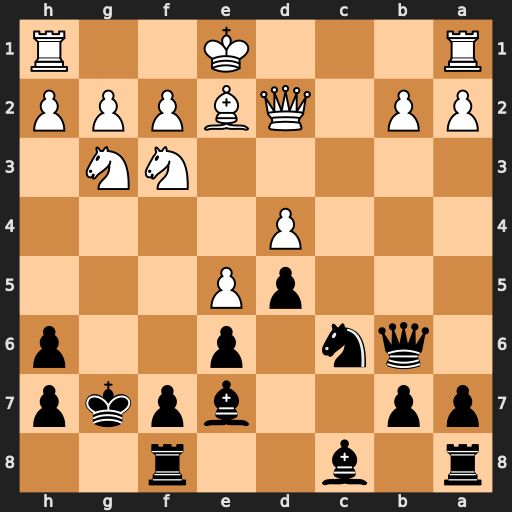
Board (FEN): r1b2r2/pp2bpkp/1qn1p2p/3pP3/3P4/5NN1/PP1QBPPP/R3K2R
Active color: b
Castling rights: KQ
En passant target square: -
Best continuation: Bb4 O-O-O Bxd2+